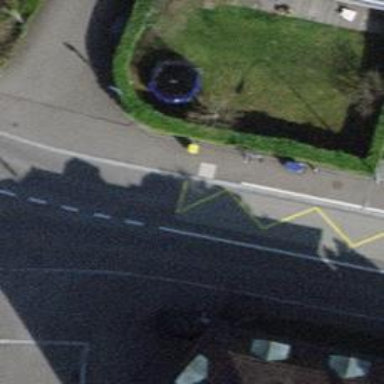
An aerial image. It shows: Platform for public transport. The platform is located by the road.